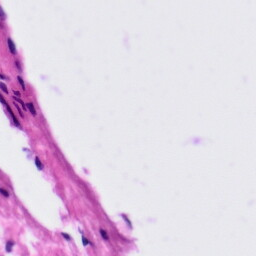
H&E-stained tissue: Tonsil